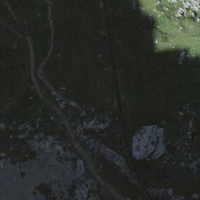
EUNIS habitat code: 26
Species observed at this site:
Pyrrhocorax graculus